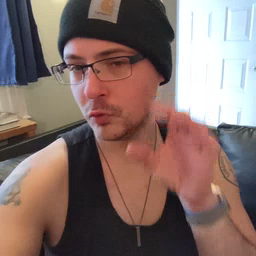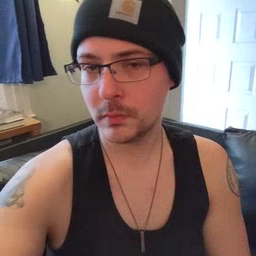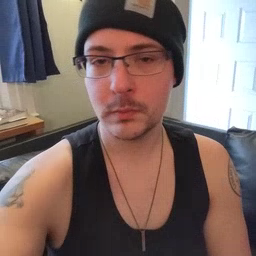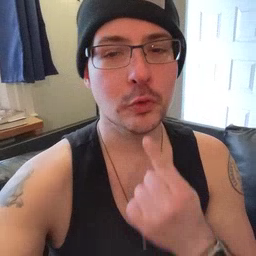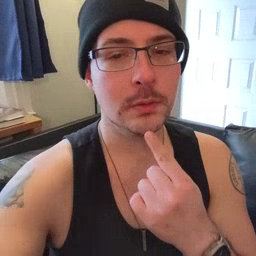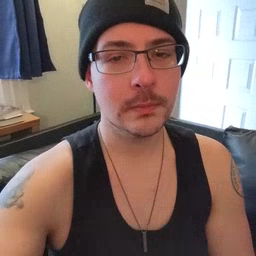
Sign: chin